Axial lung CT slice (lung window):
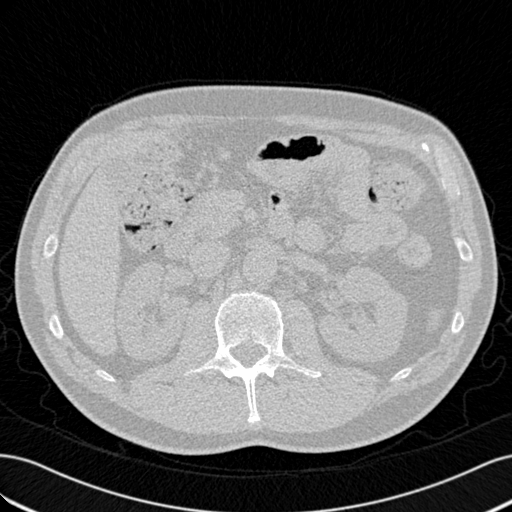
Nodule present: no